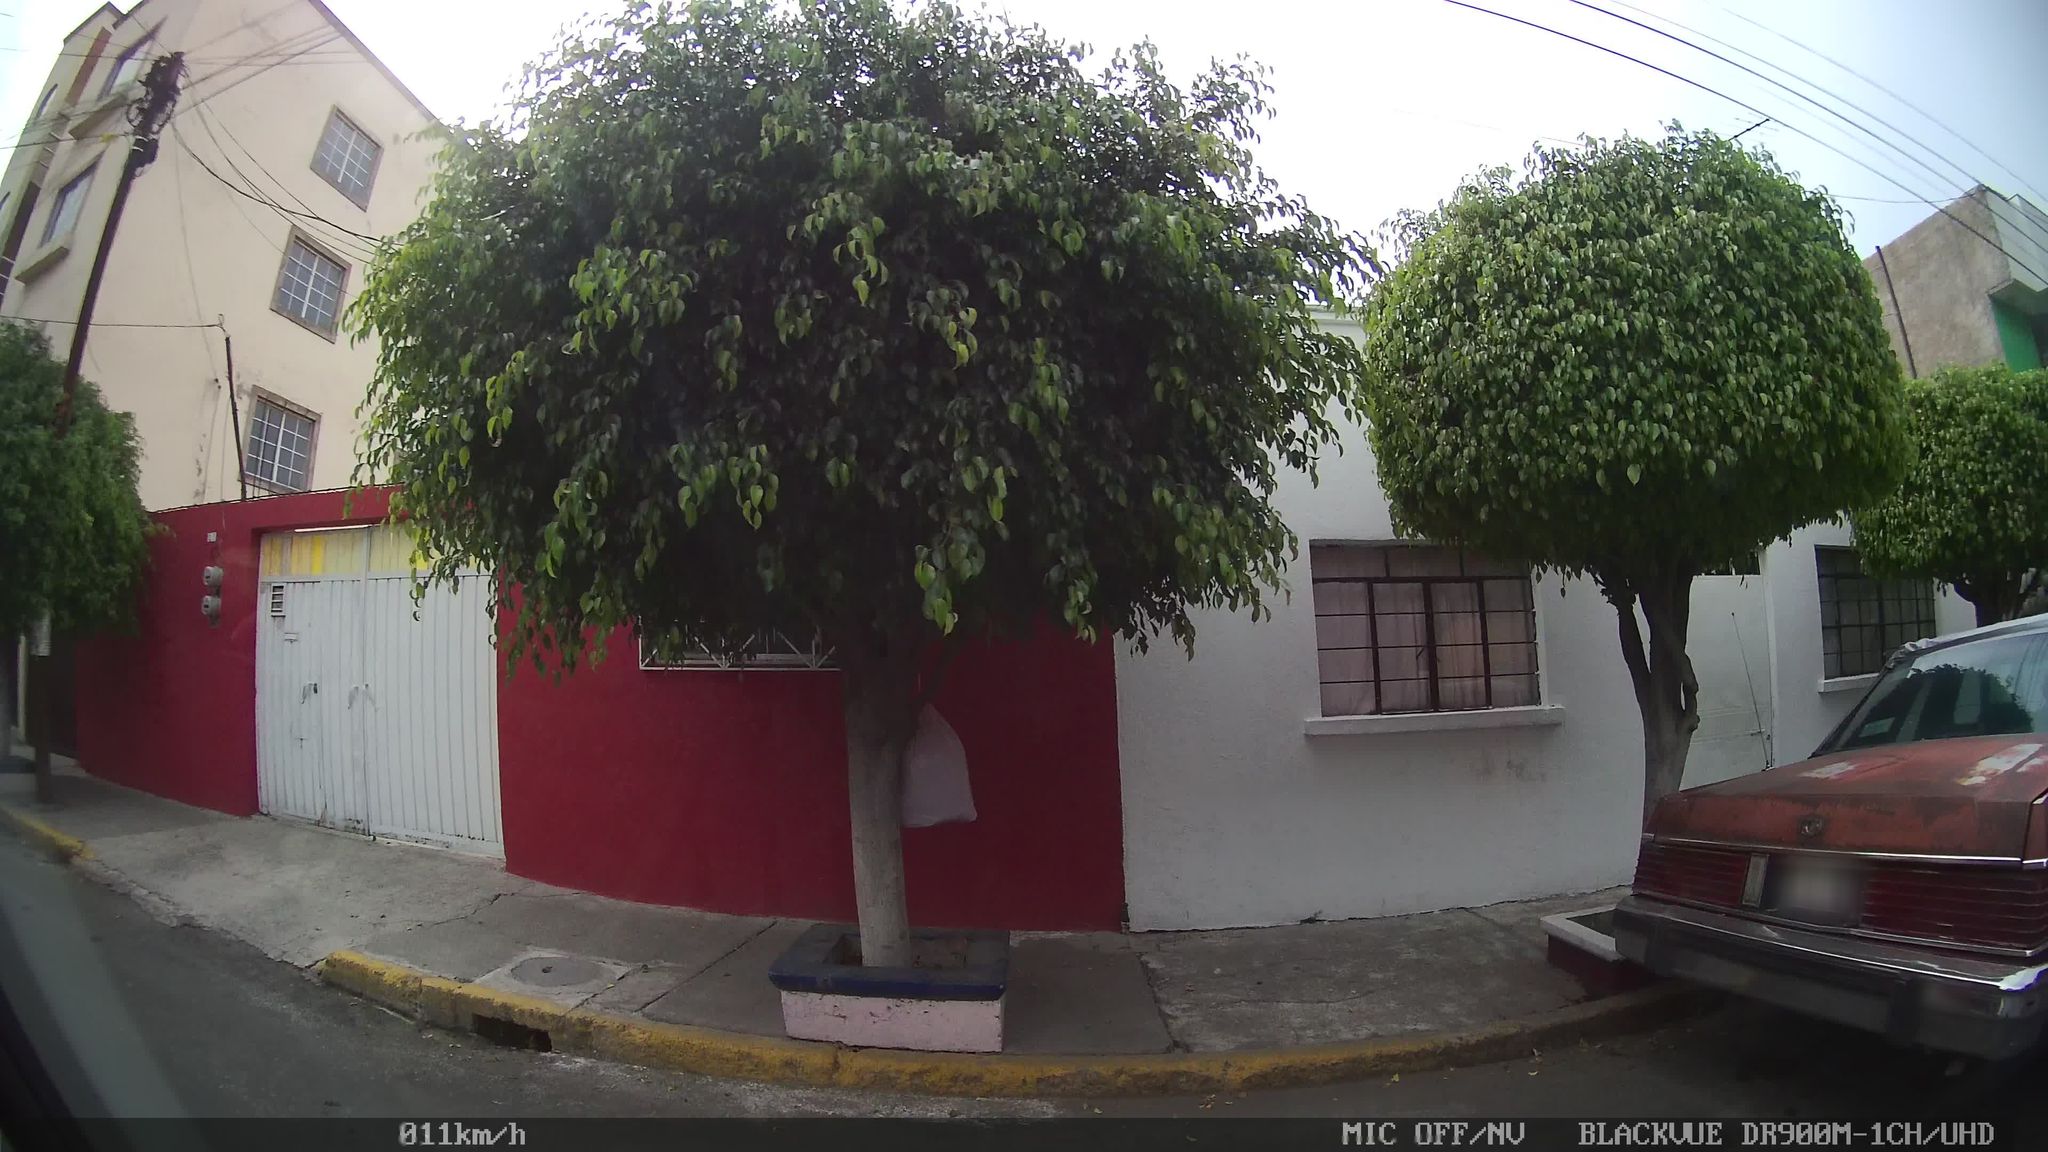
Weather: rainy
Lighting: day
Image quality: good
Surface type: driving surface
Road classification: residential
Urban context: urban centre
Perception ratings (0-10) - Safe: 2.76, Lively: 8.45, Beautiful: 1.06, Boring: 4.01, Depressing: 6.55, Wealthy: 0.88